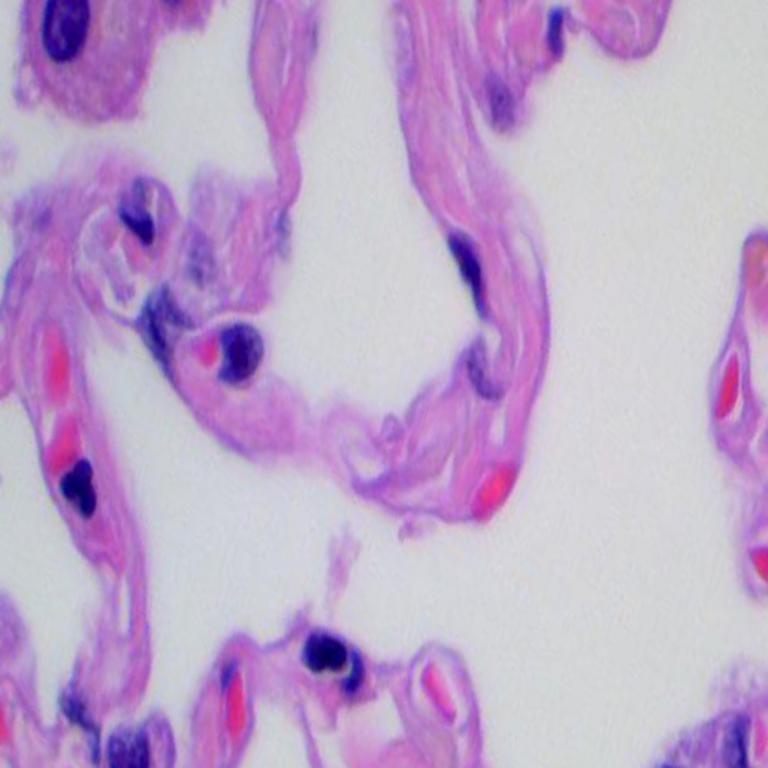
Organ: lung
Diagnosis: benign